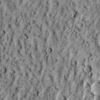
Label: not_dusty